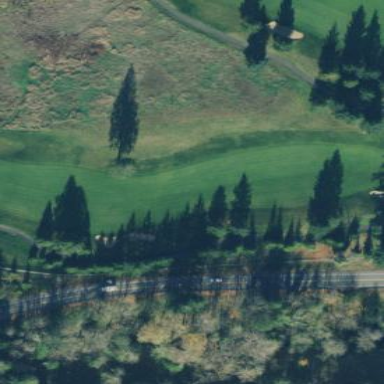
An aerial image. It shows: Golf fairway surrounded by grass.